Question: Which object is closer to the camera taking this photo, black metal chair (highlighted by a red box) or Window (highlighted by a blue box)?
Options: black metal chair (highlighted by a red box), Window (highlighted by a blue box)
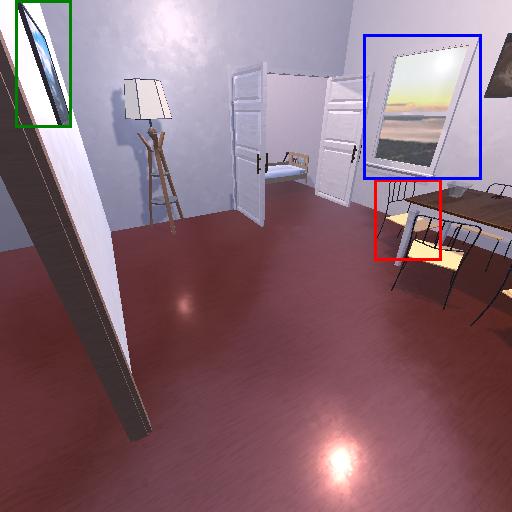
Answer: black metal chair (highlighted by a red box)